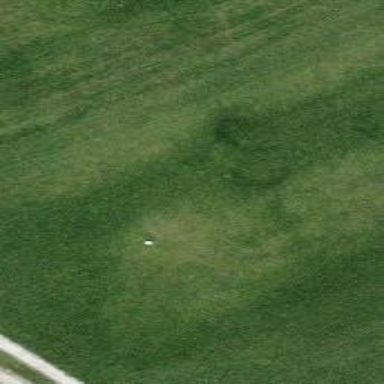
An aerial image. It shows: View of golf hole.